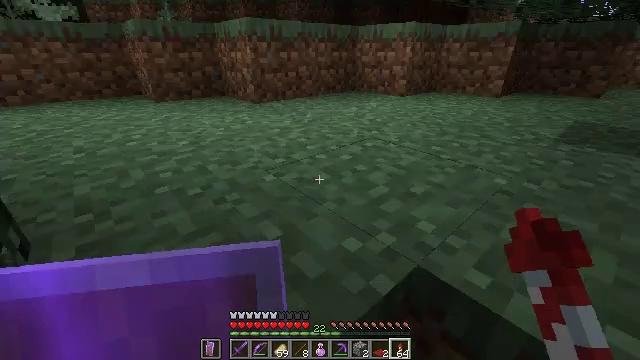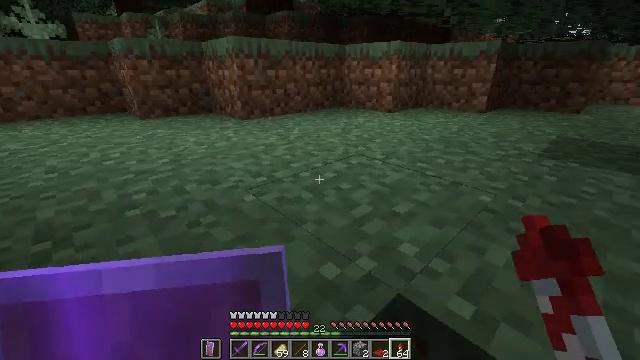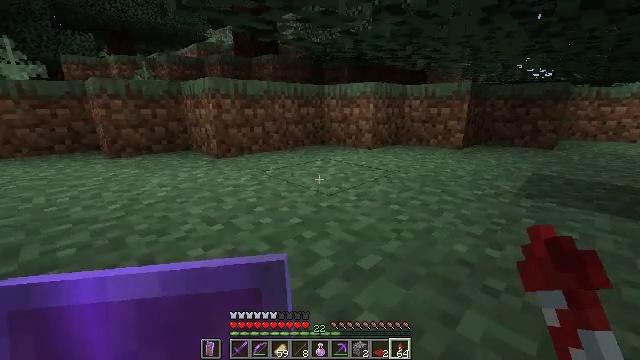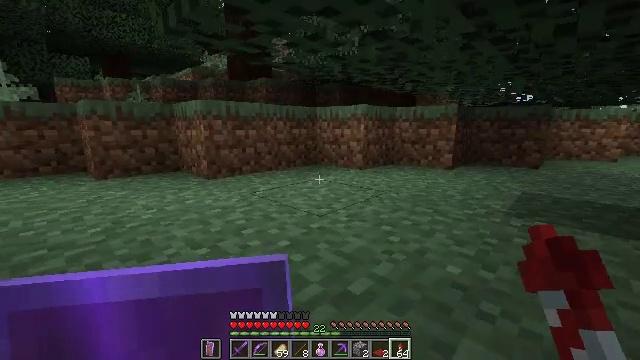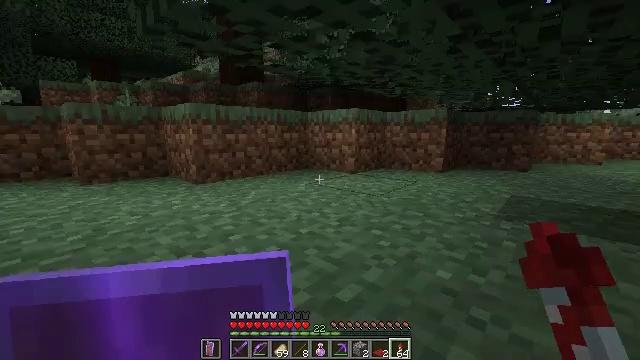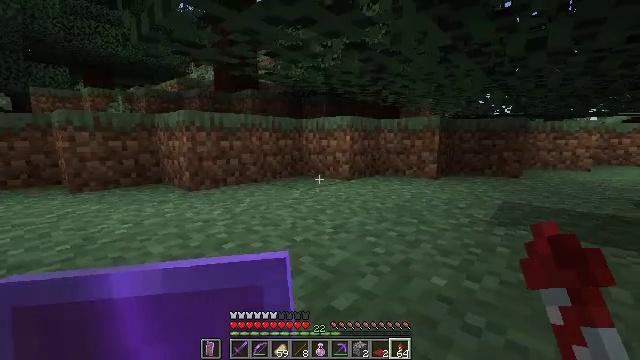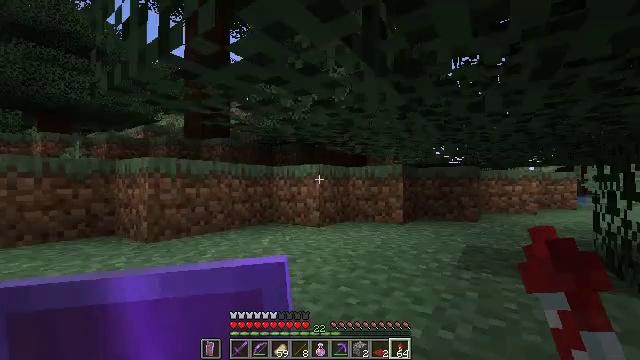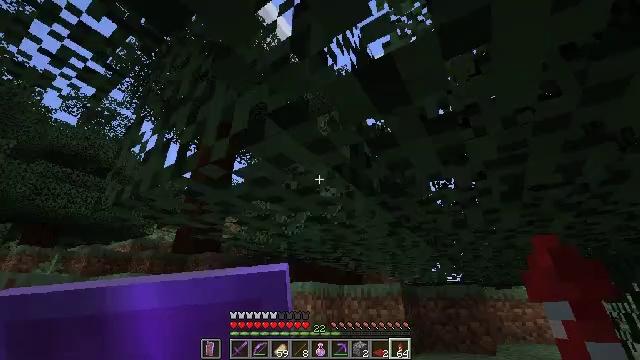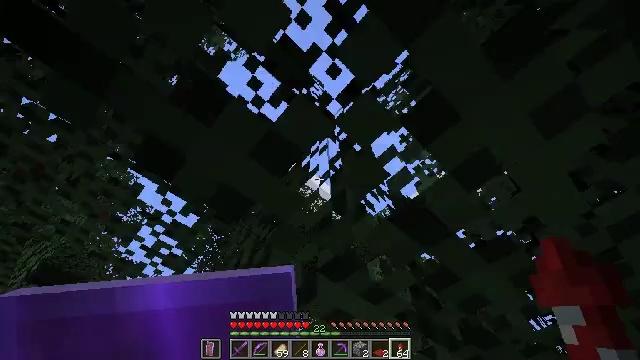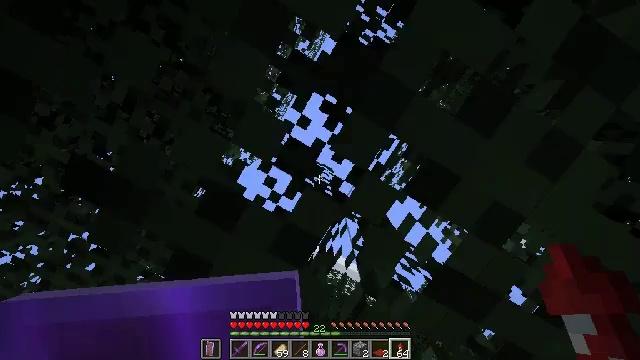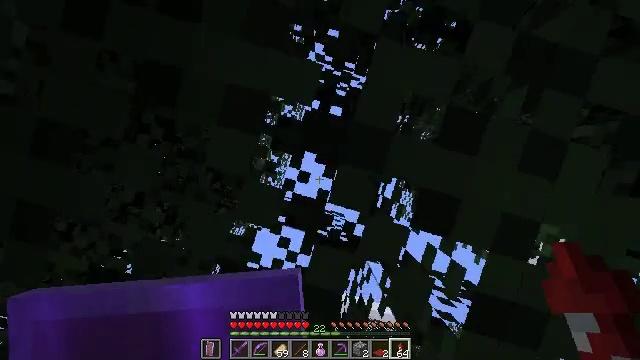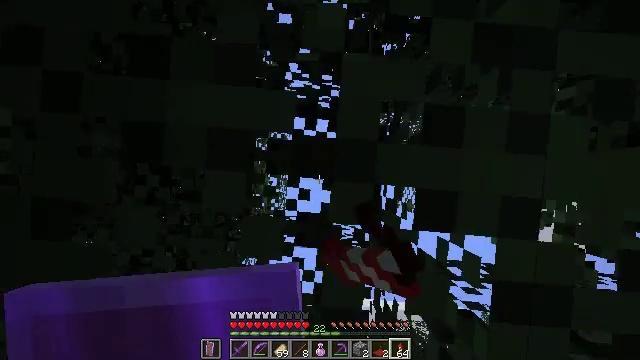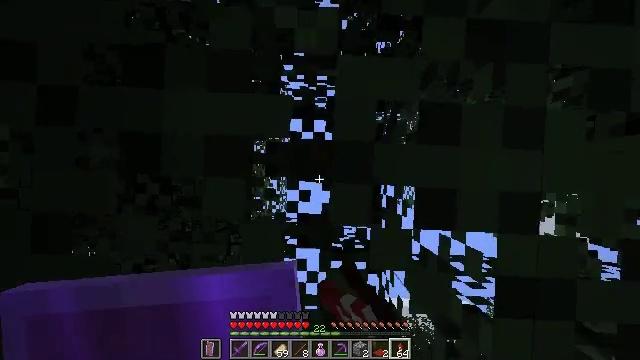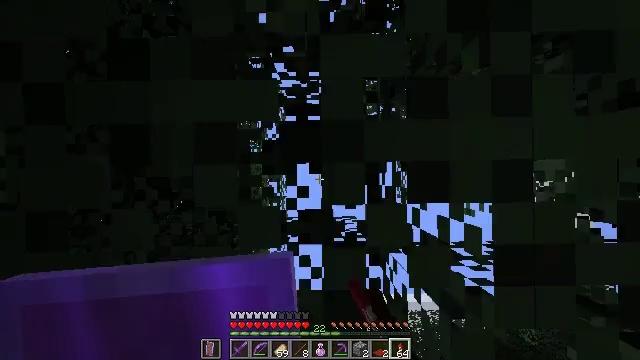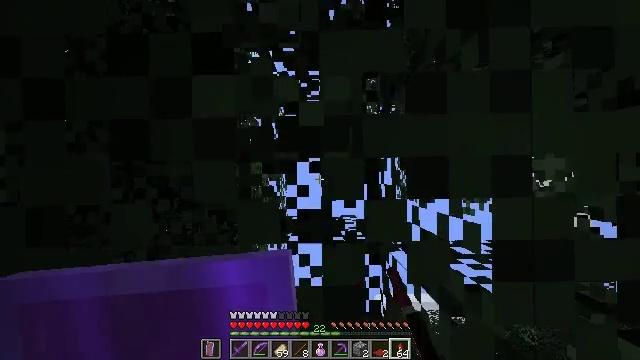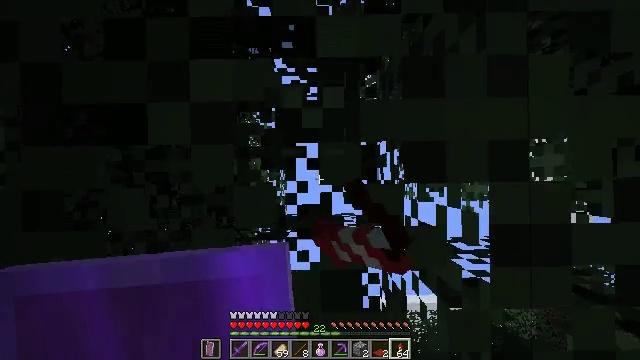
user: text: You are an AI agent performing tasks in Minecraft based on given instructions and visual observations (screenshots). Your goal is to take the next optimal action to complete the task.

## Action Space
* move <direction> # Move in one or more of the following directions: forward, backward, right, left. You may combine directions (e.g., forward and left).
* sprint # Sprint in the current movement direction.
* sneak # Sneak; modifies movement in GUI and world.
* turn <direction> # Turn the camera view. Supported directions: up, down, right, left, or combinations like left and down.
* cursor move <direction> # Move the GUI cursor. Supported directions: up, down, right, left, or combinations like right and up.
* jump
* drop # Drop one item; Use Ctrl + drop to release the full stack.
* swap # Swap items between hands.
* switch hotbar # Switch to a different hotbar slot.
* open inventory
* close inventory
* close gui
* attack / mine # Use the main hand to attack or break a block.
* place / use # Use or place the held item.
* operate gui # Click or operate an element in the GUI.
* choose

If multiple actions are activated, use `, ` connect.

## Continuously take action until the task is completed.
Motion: motion action
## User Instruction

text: Break the spruce leaves to clear the area.
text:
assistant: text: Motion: move forward, sprint, turn right and up
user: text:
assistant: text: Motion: move forward, sprint, turn right and up
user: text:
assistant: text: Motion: move forward, sprint, turn right and up
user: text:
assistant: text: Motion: move forward, sprint, turn right
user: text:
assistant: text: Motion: move forward, sprint, turn right and up
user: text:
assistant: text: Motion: move forward, sprint, turn right and up
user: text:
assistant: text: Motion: move forward, sprint, turn right and up
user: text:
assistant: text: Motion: move forward, sprint, turn left and up
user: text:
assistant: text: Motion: move forward, sprint, turn left and up
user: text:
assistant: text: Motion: move forward, sprint, turn left and up, attack / mine
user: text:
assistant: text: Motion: move forward, sprint, turn left and up, attack / mine
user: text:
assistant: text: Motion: move forward, sprint, turn left, attack / mine
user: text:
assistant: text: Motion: move forward, sprint, turn left, attack / mine
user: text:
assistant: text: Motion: move forward, sprint, attack / mine
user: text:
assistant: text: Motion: move forward, sprint, attack / mine
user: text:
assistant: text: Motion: move forward, sprint, attack / mine
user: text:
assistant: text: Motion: move forward, sprint, attack / mine
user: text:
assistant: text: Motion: move forward, sprint, attack / mine
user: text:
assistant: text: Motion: move forward, sprint, attack / mine
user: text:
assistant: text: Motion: move forward, sprint, attack / mine
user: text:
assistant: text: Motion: move forward, sprint, attack / mine
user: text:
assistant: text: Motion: move forward, sprint, attack / mine
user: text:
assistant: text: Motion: move forward, sprint, attack / mine
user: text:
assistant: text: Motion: sprint, attack / mine